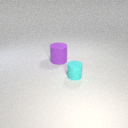
small cyan rubber cylinder in front of large purple rubber cylinder